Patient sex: F
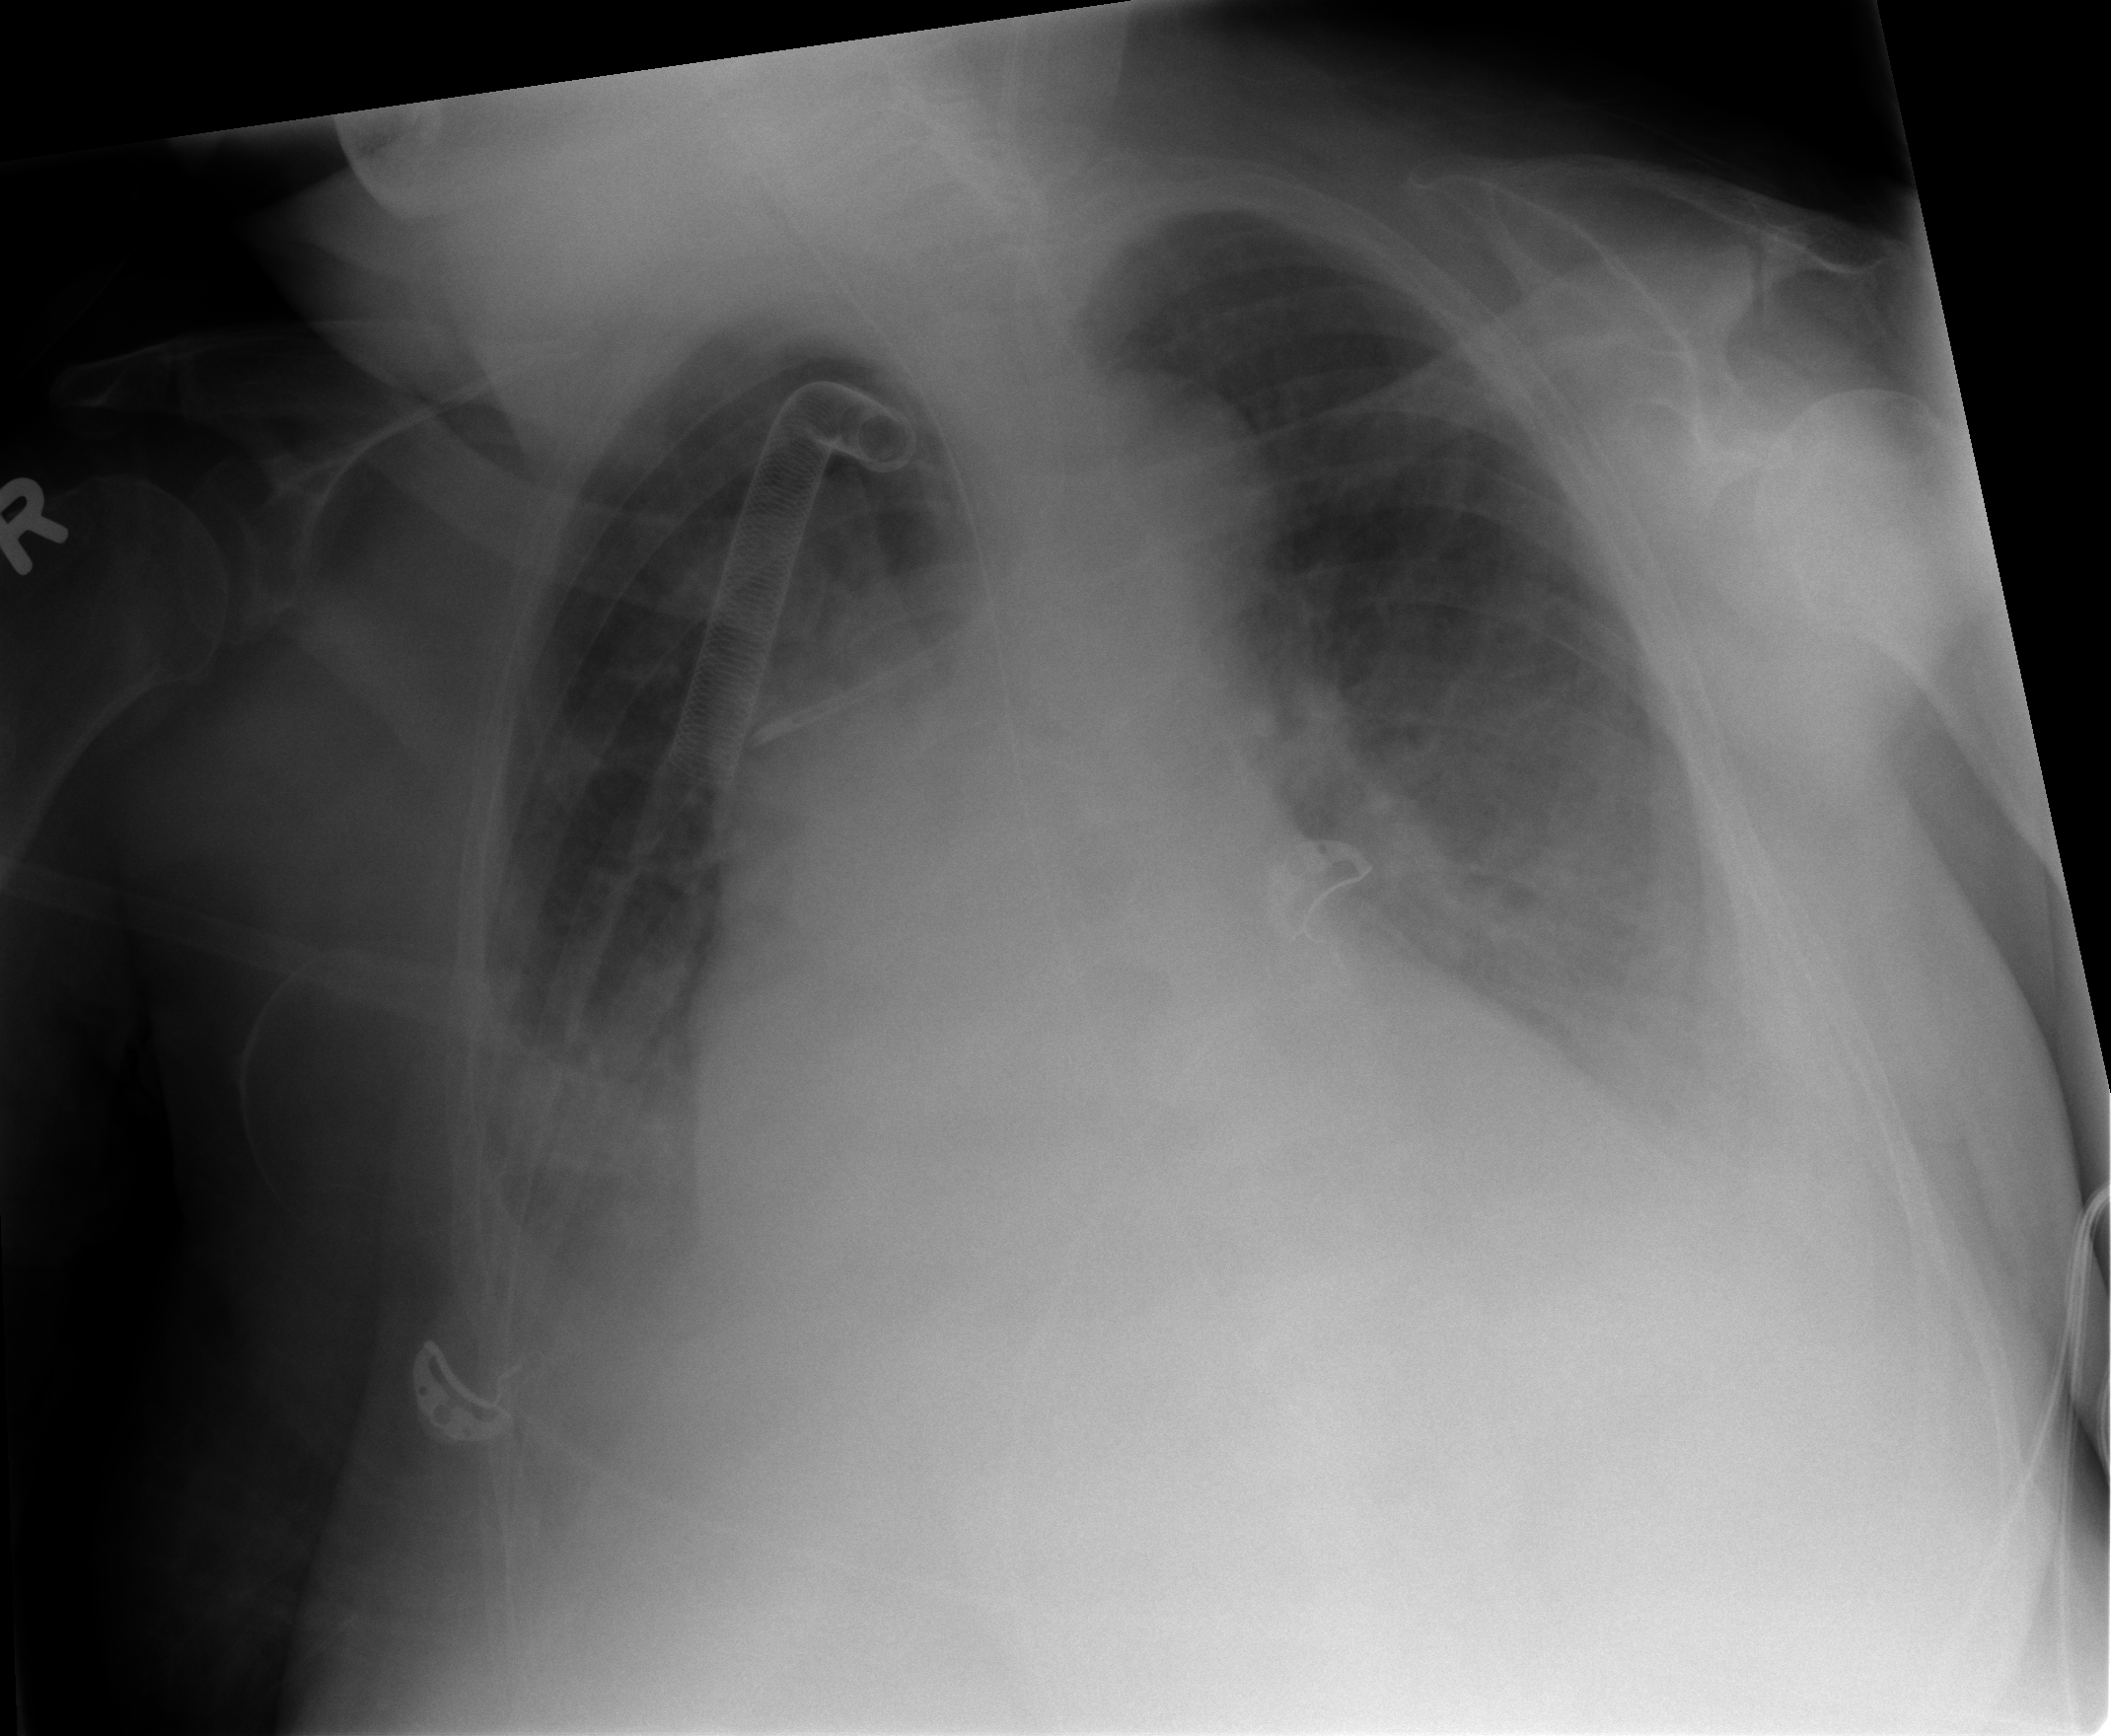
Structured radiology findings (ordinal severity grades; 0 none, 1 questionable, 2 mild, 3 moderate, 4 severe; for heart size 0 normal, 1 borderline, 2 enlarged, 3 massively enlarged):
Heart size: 2
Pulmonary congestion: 2
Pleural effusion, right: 3
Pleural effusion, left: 3
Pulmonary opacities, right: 0
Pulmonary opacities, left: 0
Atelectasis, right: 3
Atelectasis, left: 3